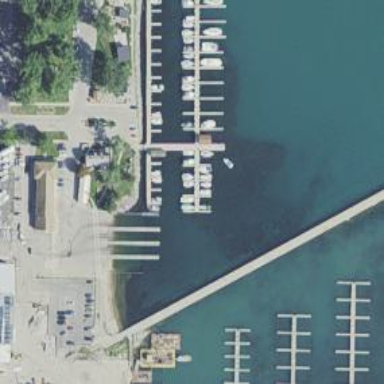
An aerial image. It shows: Man-made pier.